Field crop: tomato
Growth stage: 1
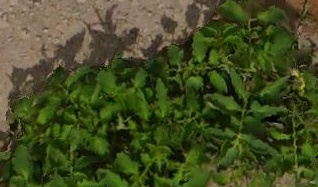
Species: tomato